Interaction volume radius: 5 \u00c5
Interaction volume height: 25 \u00c5
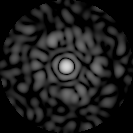
Disorder parameter: 0.834